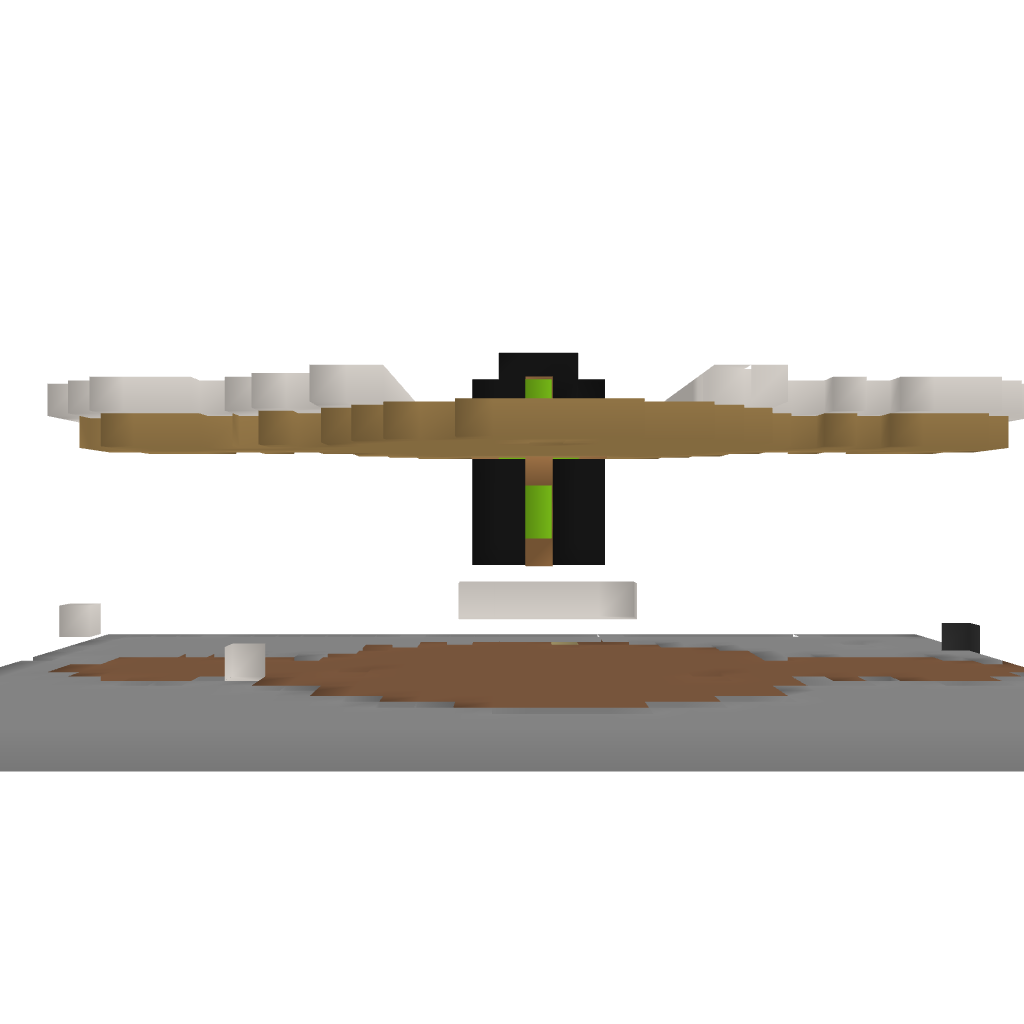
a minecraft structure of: Small Modern Church